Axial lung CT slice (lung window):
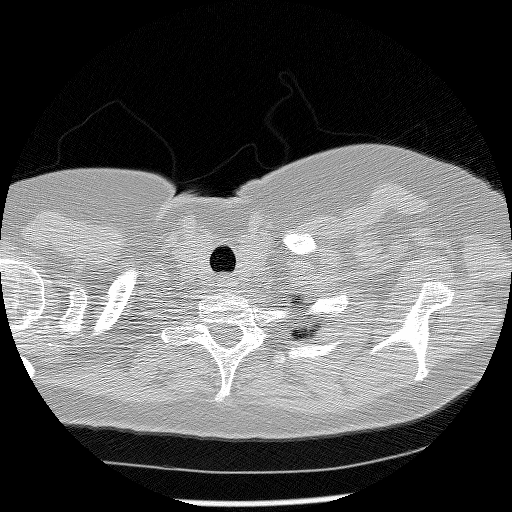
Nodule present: no